Question: I am practicing ruby on rails by using <URL> functionality. I followed the steps correctly, but the delete confirmation dialogue isn't shown and the articles are not getting deleted.
When I checked the chrome developer tools, "jquery" and "jquery_ujs" is not included and the "default.js" is empty.
This is my articles controller,
'''
class ArticlesController < ApplicationController
def index
@articles = Article.all
end
def show
@article = Article.find(params[:id])
end
def new
@article = Article.new
end
def edit
@article = Article.find(params[:id])
end
def create
@article = Article.new(article_params)
if @article.save
redirect_to @article
else
render 'new'
end
end
def update
@article = Article.find(params[:id])
if @article.update(article_params)
redirect_to @article
else
render 'edit'
end
end
def destroy
@article = Article.find(params[:id])
@article.destroy
redirect_to articles_path
end
private
def article_params
params.require(:article).permit(:title, :text)
end
end
'''
And this is view (app/views/articles/index.html.erb)
'''
<h1>Listing Articles</h1>
<%= link_to 'New article', new_article_path %>
<table>
<tr>
<th>Title</th>
<th>Text</th>
<th colspan="3"></th>
</tr>
<% @articles.each do |article| %>
<tr>
<td><%= article.title %></td>
<td><%= article.text %></td>
<td><%= link_to 'Show', article_path(article) %></td>
<td><%= link_to 'Edit', edit_article_path(article) %></td>
<td><%= link_to 'Destroy', article_path(article),
method: :delete,
data: { confirm: 'Are you sure?' } %></td>
</tr>
<% end %>
</table>
'''
And <URL> is used creating this delete/destroy functionality.
: I didn't edit any js file, because the said tutorial didn't say to alter any js file at this point, but as someone asked in the comment so I'm adding the js file, this is how the looks.
'''
// This is a manifest file that'll be compiled into application.js, which will include all the files
// listed below.
//
// Any JavaScript/Coffee file within this directory, lib/assets/javascripts, vendor/assets/javascripts,
// or any plugin's vendor/assets/javascripts directory can be referenced here using a relative path.
//
// It's not advisable to add code directly here, but if you do, it'll appear at the bottom of the
// compiled file.
//
// Read Sprockets README (https://github.com/rails/sprockets#sprockets-directives) for details
// about supported directives.
//
//= require jquery
//= require jquery_ujs
//= require turbolinks
//= require_tree .
'''
(edited after @NitishParkar's comments)
As I was following the Rails Guide, when I reached to <URL>, where the CRUD portion is completed for the articles controller. This is how the listed articles and the links to "show", "edit" and "destory" looked.

When I inspected the source for the first destroy(delete) link, it looked like this: '<a data-confirm="Are you sure?" rel="nofollow" data-method="delete" href="/articles/1">Destroy</a>'
But when I clicked it, it didn't show any confirmation dialog box and the browser jumped to 'http://localhost:3000/articles/1' and the article wasn't deleted.
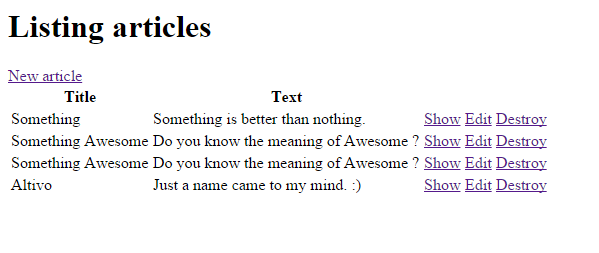
Answer: Everything is OK from your side. You said that you're on Windows 7, I also experienced this problem once when I needed to run rails on windows for some reason. Than I found an answer <URL> which helped me to get out of this problem. Actually coffee-script-source, v 1.9.x gives problem on windows, so if you use v 1.8.0 instead, this problem will go away.
include in your Gemfile 'gem 'coffee-script-source', '1.8.0''
than run 'bundle update coffee-script-source'